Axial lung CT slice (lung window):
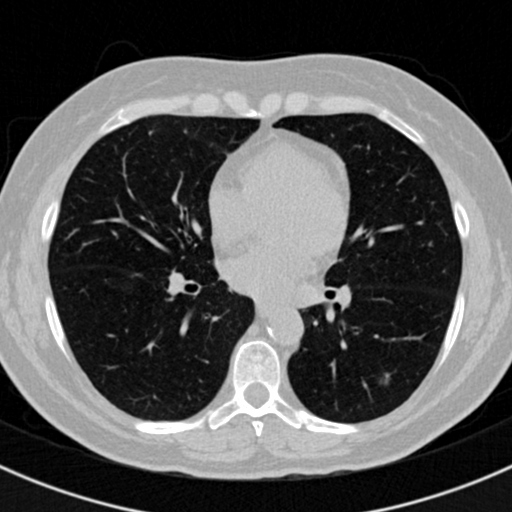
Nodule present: yes
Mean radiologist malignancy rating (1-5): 3